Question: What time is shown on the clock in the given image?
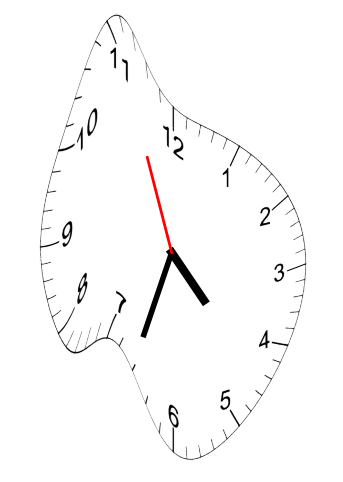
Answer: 04:32:56